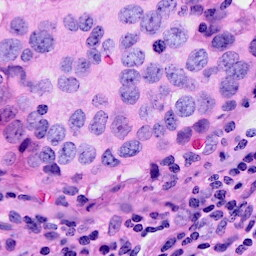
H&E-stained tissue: Breast